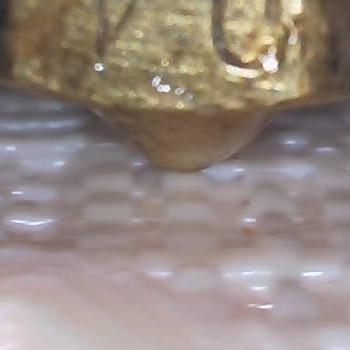
Flow rate: 300%